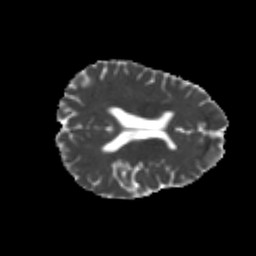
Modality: MD
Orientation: axial
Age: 20
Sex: female
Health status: healthy
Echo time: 0.074 s